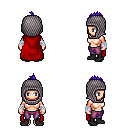
a pixel art fantasy rpg character, female body template, human, light skin, red cape, magenta pants, blue mohawk hairstyle, chain hood, white cloth bandages, black shoes, four views (front, back, left, right), 2x2 character sprite sheet, small pixel art, hard edges, no anti-aliasing